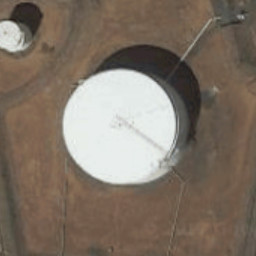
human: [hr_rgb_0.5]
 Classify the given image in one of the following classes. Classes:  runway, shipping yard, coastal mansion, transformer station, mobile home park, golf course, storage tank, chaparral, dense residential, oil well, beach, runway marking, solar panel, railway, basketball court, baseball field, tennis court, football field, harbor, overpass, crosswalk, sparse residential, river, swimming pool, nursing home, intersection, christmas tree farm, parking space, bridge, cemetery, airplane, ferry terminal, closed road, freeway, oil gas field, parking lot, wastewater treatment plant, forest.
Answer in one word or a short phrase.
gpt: storage tank